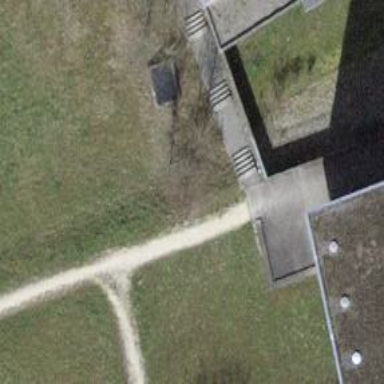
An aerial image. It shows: Path.